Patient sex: M
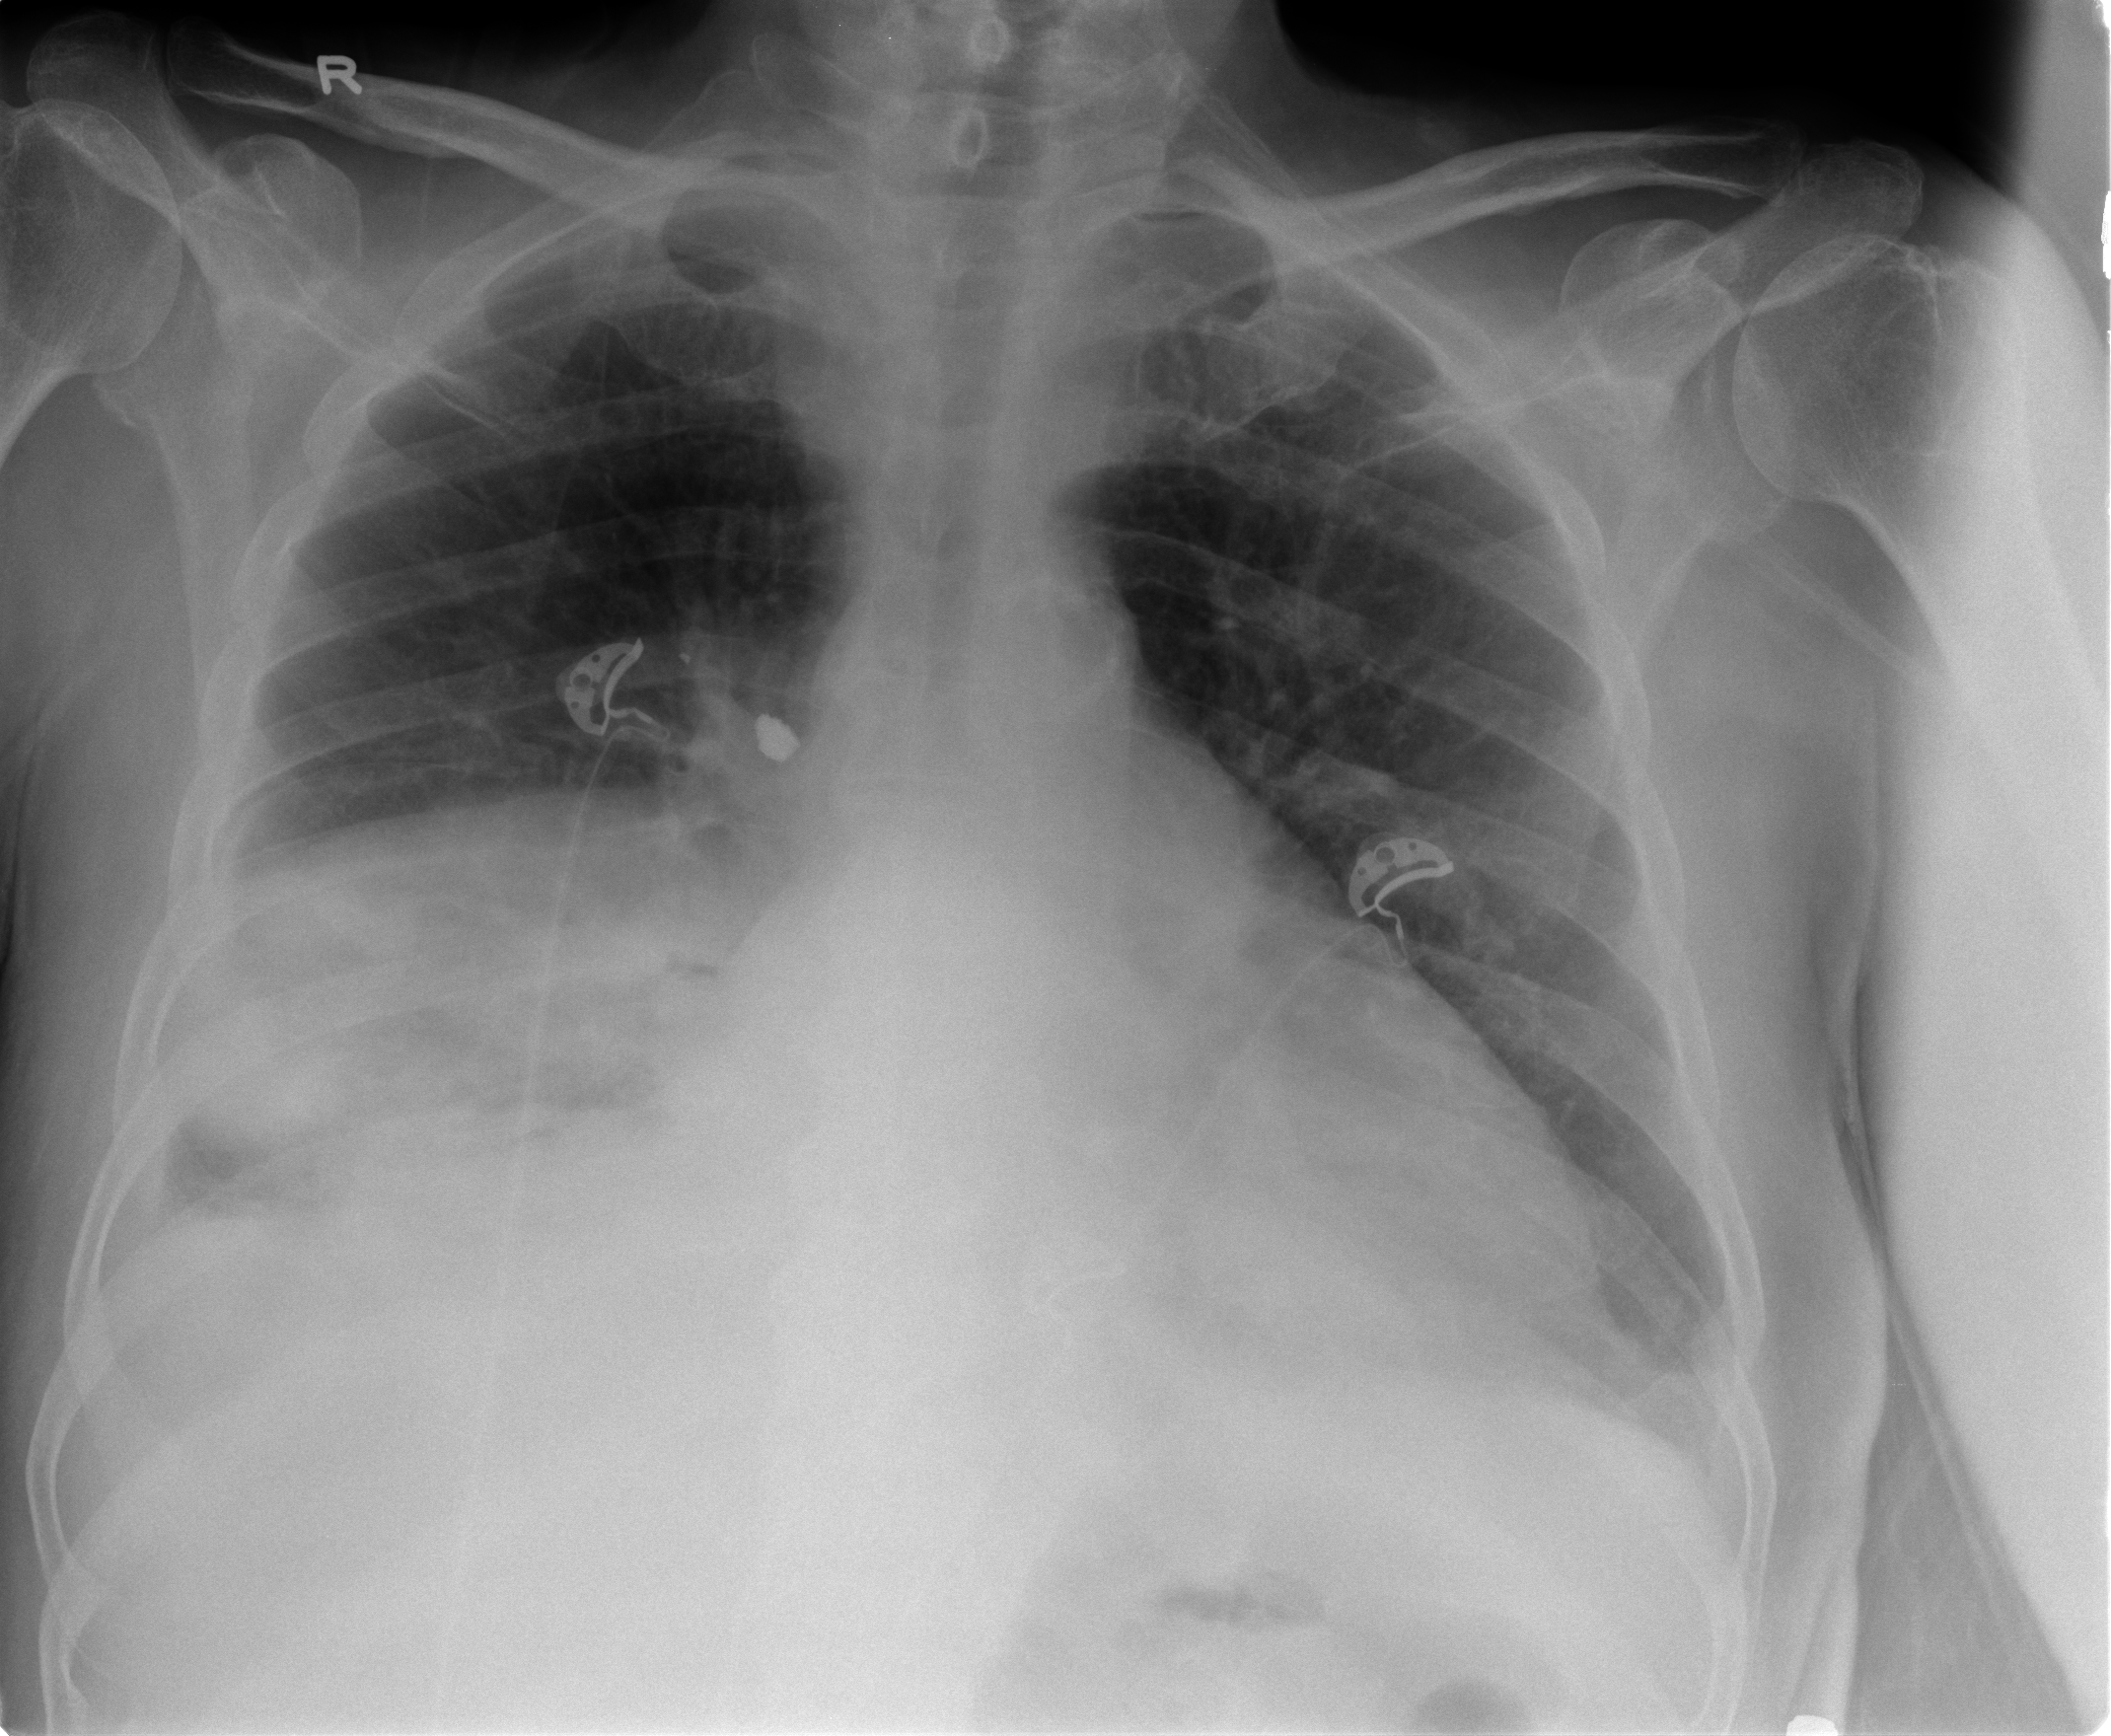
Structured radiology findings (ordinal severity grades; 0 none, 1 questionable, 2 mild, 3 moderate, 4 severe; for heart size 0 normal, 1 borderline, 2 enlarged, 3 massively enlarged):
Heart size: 2
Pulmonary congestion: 0
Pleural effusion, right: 2
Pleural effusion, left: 0
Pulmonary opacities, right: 3
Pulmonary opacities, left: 0
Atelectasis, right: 3
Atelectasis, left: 0